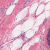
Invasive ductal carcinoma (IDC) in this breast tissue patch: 0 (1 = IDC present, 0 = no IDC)